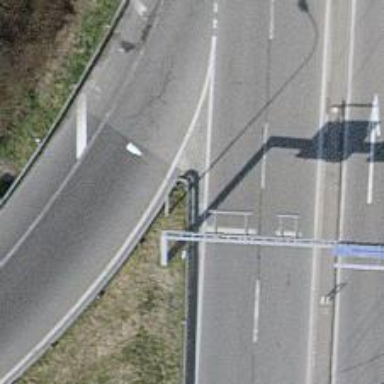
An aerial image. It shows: Guard rail.